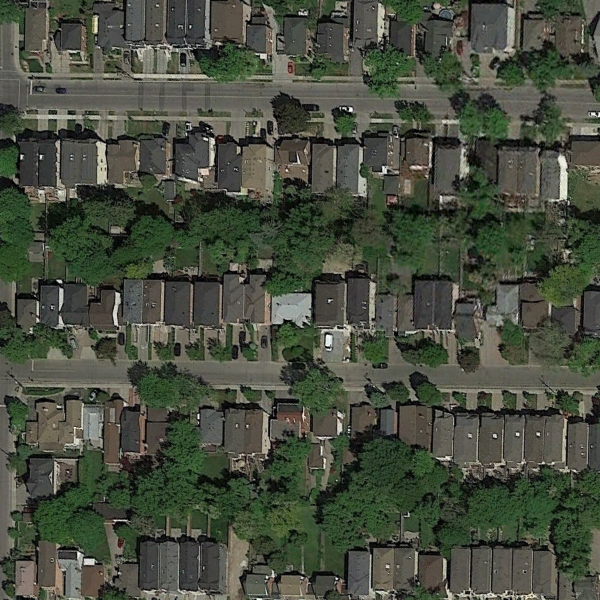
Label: DenseResidential